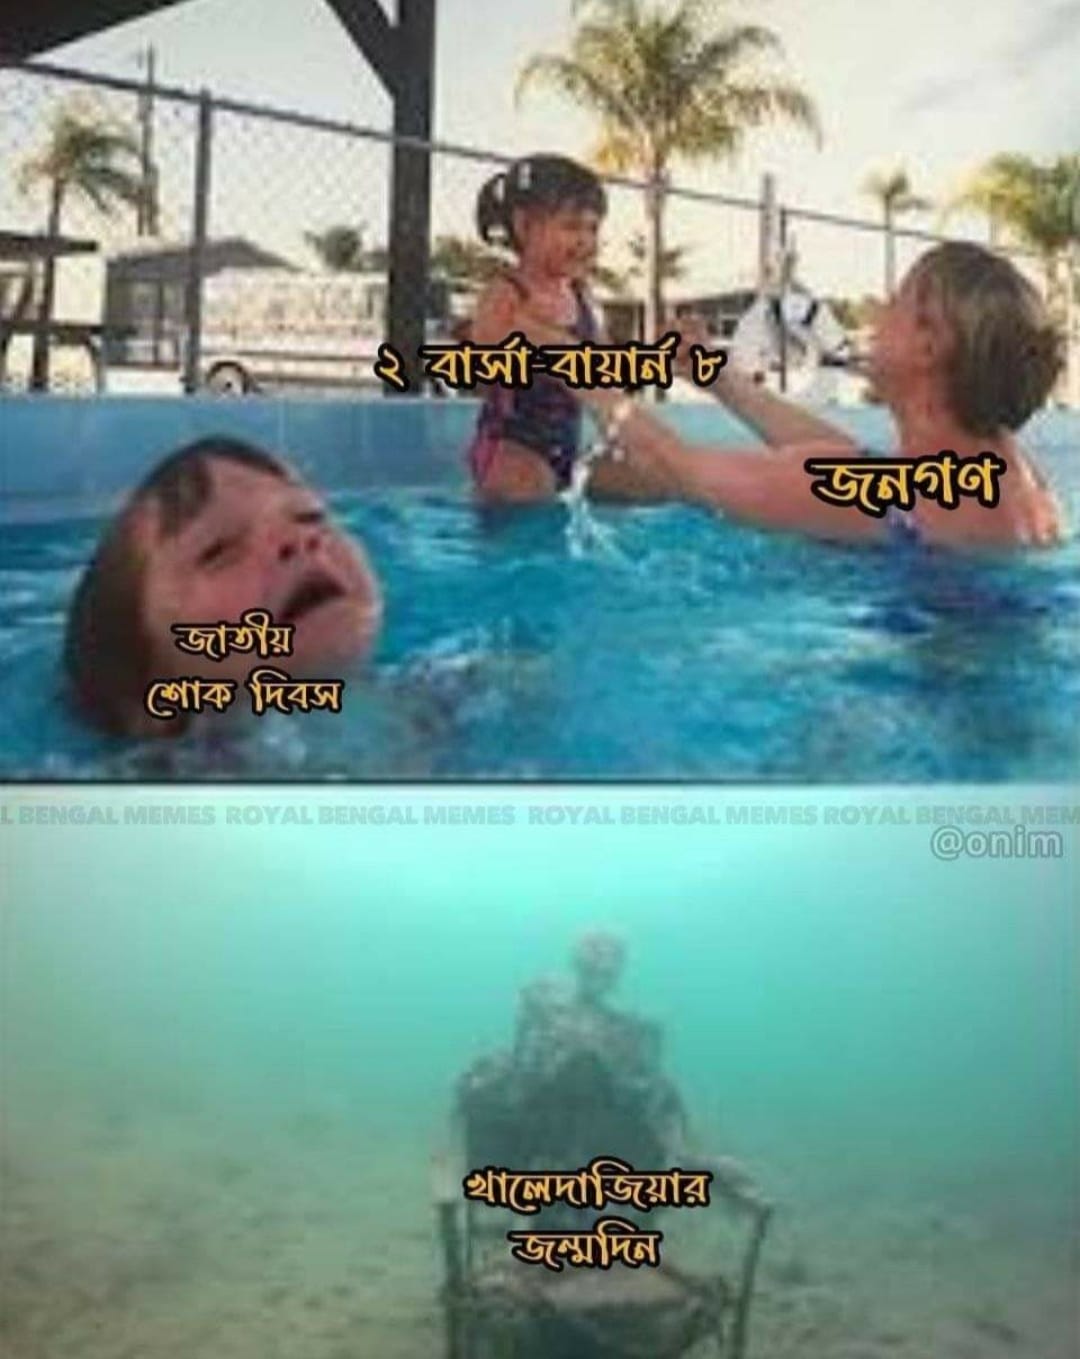
Caption: ২ বার্সা - বায়ার্ন ৮     জনগণ    জাতীয় শোক দিবস     খালেদা জিয়ার জন্মদিন
Label: non-hate